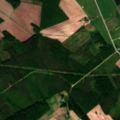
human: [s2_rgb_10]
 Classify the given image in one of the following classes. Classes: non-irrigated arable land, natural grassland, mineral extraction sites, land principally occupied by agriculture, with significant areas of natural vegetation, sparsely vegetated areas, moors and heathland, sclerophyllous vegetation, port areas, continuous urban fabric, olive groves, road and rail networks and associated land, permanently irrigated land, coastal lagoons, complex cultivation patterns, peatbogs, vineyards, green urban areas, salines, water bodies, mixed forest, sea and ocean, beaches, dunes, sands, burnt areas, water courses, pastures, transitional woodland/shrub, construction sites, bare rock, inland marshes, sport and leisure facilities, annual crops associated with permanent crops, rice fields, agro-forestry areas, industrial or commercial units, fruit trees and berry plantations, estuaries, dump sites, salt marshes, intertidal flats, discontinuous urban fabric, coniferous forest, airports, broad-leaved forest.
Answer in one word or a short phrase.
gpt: non-irrigated arable land, land principally occupied by agriculture, with significant areas of natural vegetation, coniferous forest, mixed forest